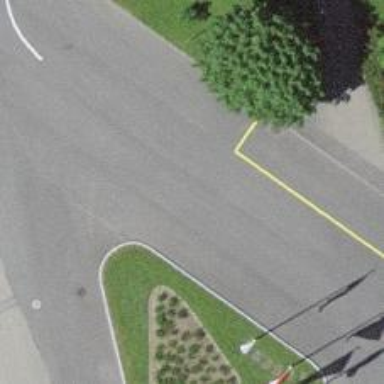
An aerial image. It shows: Bus stop with stop position for public transport.